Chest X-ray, PA view. Patient: 61 years old, sex M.
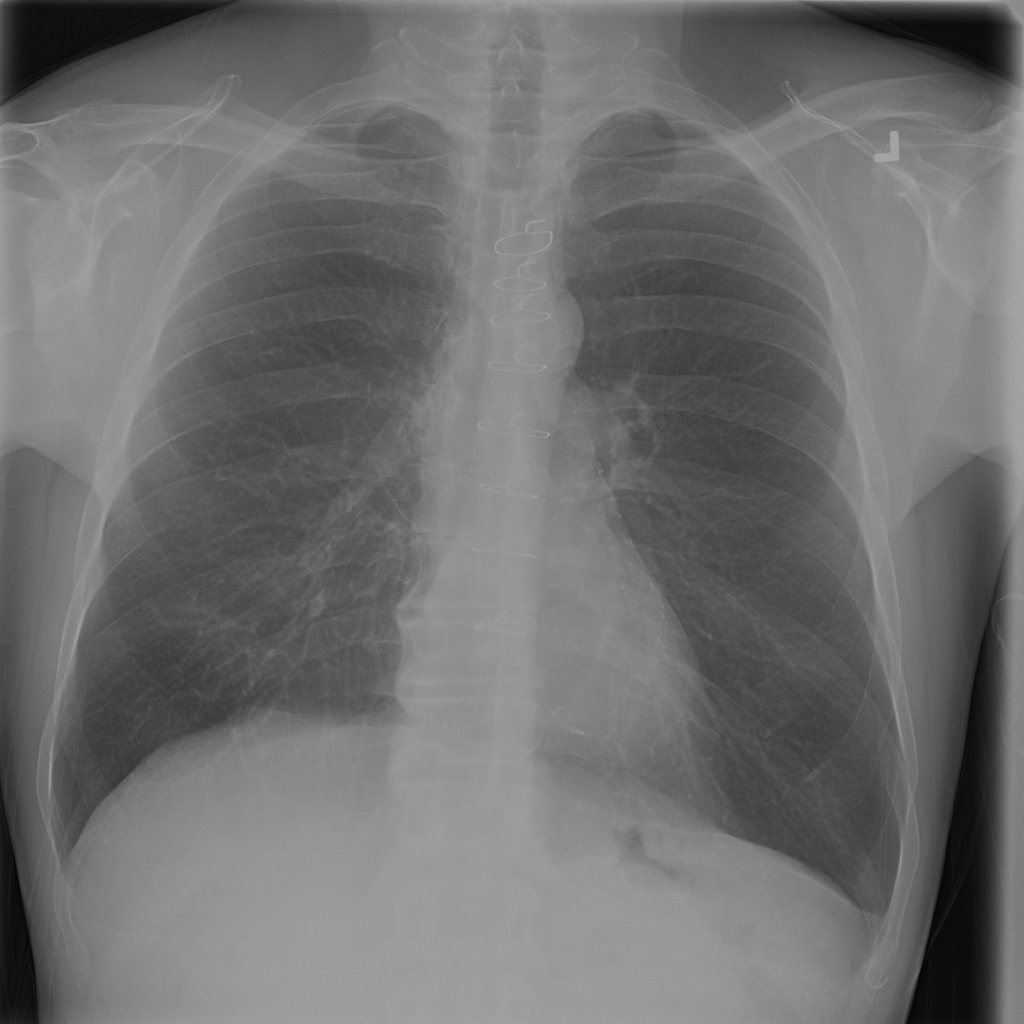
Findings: Fibrosis